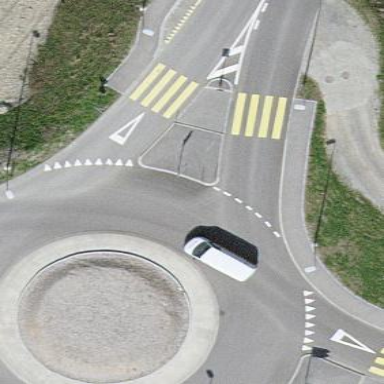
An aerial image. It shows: Tertiary road that leads to roundabout.